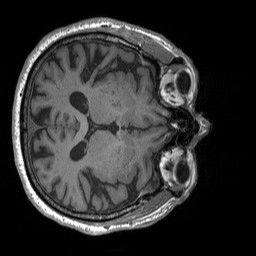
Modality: T1w
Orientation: axial
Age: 80
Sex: male
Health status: healthy
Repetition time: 1.9 s
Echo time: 0.00252 s